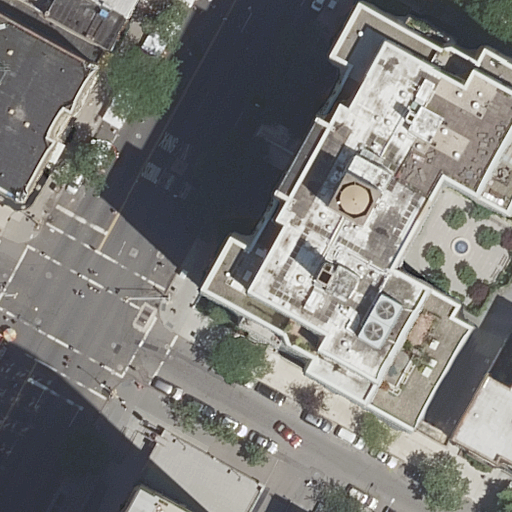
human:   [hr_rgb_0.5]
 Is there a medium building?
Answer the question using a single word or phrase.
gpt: yes

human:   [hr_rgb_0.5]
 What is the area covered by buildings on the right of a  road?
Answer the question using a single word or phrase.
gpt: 3036m2

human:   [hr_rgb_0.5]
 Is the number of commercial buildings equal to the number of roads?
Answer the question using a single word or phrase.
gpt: no

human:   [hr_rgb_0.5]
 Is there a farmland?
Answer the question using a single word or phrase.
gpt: no

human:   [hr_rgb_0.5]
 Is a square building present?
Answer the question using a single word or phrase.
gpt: no

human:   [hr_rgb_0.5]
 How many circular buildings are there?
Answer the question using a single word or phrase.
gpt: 0

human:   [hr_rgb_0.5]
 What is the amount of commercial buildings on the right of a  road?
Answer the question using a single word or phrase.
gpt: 0

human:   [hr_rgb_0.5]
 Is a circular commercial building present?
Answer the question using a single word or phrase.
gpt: no

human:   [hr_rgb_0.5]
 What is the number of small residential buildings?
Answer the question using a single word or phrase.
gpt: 1

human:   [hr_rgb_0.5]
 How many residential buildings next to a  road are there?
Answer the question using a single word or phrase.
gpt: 6

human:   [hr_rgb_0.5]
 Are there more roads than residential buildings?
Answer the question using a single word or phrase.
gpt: no

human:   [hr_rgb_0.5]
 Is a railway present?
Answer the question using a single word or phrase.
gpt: no

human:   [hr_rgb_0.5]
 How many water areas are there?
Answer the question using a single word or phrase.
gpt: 0

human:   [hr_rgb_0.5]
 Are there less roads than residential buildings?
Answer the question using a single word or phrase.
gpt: yes

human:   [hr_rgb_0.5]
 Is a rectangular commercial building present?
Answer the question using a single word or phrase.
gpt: no

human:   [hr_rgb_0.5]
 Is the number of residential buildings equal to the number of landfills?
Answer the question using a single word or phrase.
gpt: no

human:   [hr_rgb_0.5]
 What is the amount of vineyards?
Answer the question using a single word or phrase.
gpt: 0

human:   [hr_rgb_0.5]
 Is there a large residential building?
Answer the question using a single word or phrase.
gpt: yes

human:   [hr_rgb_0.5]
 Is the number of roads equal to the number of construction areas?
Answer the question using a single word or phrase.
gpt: no

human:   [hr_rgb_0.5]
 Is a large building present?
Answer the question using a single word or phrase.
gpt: yes

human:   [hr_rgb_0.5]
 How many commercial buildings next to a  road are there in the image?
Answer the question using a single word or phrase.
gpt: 0

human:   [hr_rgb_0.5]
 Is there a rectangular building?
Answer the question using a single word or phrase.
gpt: yes

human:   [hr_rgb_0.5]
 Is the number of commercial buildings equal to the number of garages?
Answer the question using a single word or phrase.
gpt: yes

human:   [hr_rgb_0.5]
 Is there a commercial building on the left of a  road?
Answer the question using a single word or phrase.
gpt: no

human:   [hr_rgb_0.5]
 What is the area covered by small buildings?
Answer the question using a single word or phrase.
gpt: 18m2

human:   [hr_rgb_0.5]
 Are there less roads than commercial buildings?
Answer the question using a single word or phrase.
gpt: no

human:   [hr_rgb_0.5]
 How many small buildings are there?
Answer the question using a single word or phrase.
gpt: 1

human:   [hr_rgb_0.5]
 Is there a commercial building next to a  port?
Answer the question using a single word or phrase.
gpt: no

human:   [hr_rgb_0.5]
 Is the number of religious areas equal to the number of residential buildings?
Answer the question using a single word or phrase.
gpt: no

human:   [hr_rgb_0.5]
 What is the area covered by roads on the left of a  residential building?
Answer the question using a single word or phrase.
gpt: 0m2

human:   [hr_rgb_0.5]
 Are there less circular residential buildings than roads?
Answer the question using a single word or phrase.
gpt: yes

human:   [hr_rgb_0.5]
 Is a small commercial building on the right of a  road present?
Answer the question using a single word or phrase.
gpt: no

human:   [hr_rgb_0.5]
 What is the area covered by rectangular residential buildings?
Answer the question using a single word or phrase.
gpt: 877m2

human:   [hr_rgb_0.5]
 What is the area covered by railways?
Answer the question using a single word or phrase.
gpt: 0m2

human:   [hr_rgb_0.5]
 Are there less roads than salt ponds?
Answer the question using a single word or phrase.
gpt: no

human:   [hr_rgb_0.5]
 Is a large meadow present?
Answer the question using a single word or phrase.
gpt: no